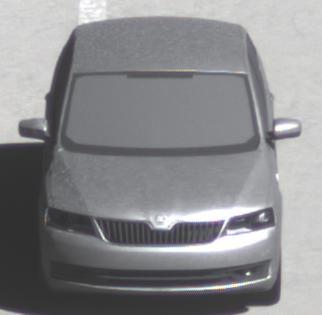
Make: Skoda
Model: Rapid
Detailed model: Rapid 1.2 Active Limousine
Model produced from: 2012/10
Model produced until: 2015/04
Doors: 5
Color: white
Road condition: dry road
Daytime: morning or afternoon
Contrast: high contrast